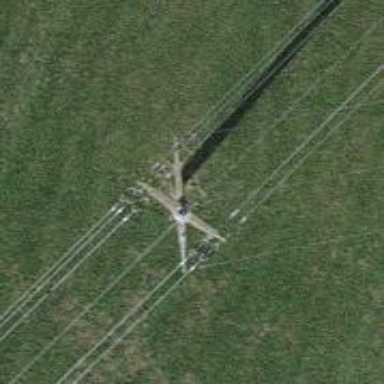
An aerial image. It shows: Concrete power pole.